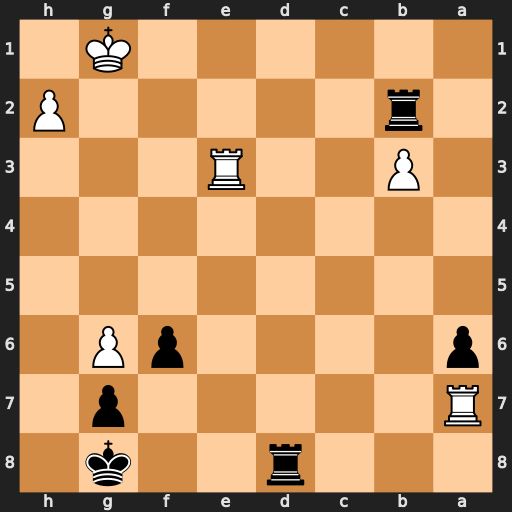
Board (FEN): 3r2k1/R5p1/p4pP1/8/8/1P2R3/1r5P/6K1
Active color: b
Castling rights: -
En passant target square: -
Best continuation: Rd1+ Re1 Rxe1#